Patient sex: F
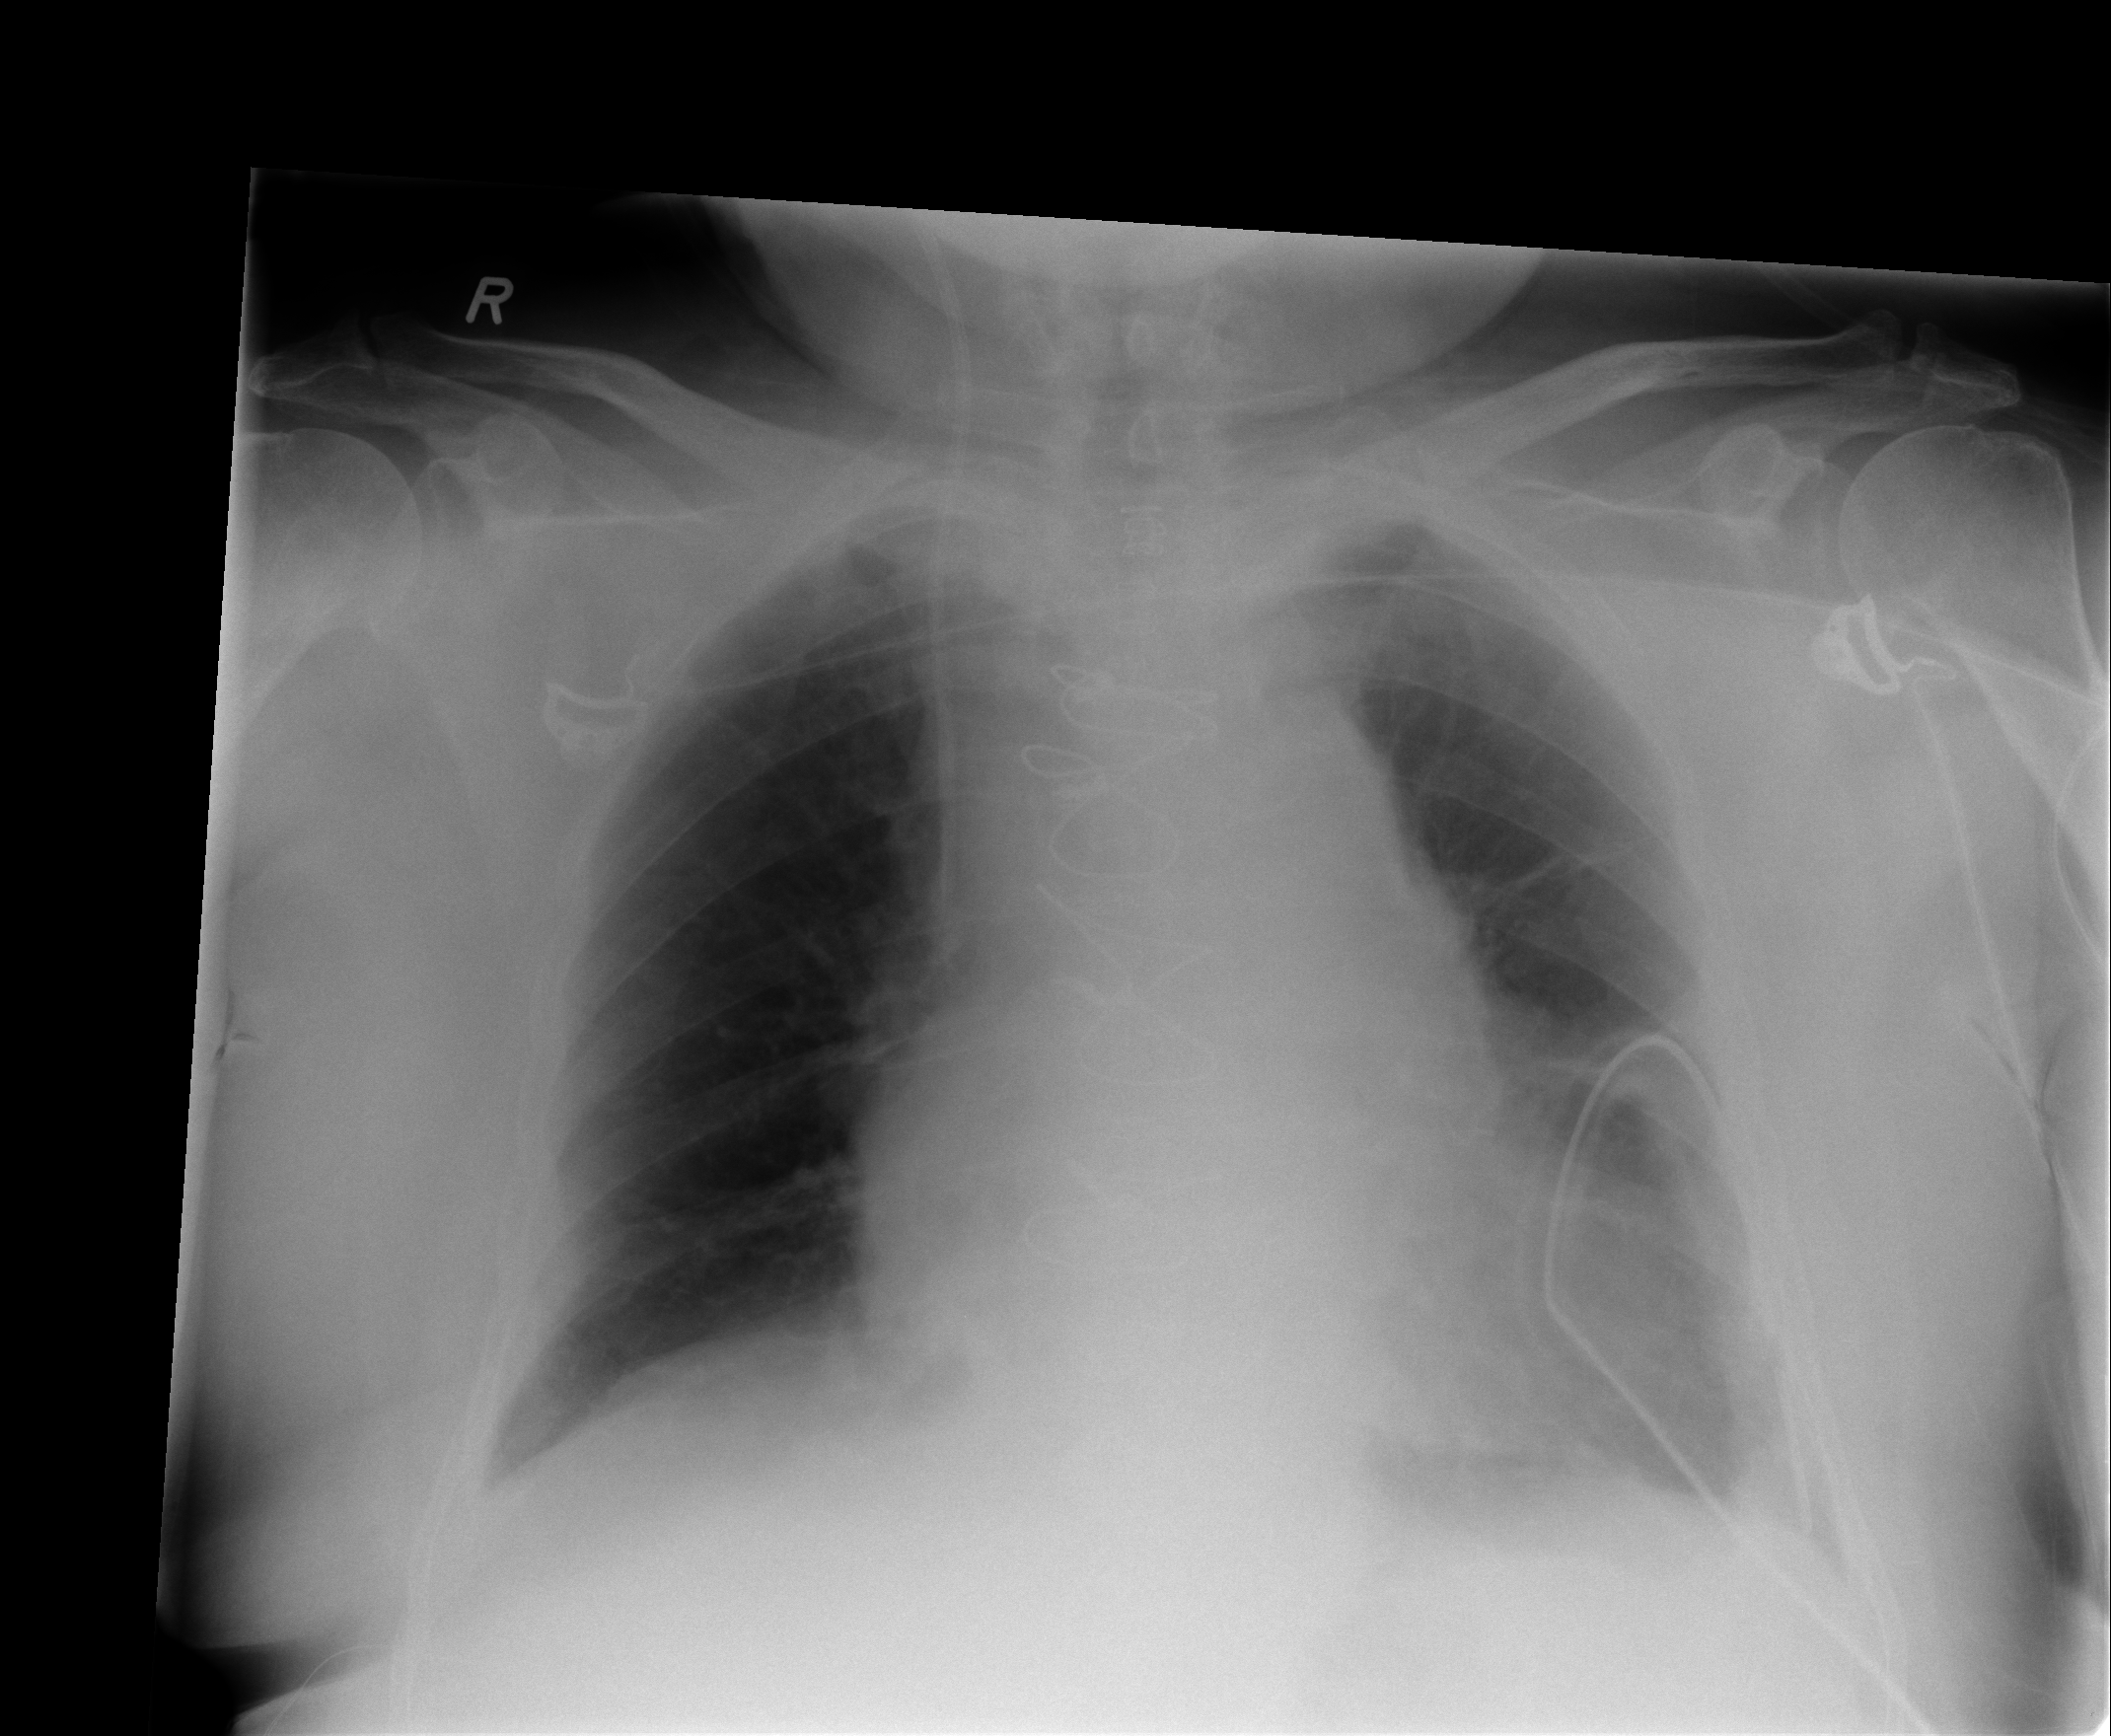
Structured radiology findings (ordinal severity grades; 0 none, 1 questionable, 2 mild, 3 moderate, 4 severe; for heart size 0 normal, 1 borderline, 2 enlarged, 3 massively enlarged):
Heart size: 1
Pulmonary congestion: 1
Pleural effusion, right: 1
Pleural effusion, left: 0
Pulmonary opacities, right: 0
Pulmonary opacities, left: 0
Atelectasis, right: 1
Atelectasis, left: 1